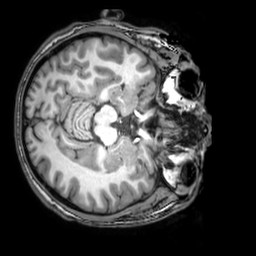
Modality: T1w
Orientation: axial
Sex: male
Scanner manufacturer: philips
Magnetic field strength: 3 T
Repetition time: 0.008175 s
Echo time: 0.00374 s